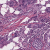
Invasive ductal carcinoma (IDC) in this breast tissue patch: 1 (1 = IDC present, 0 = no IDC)